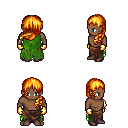
a pixel art fantasy rpg character, male body template, human, dark skin, green tattered cape, robe skirt, light blonde left-swept hairstyle, gold gloves, maroon shoes, four views (front, back, left, right), 2x2 character sprite sheet, small pixel art, hard edges, no anti-aliasing